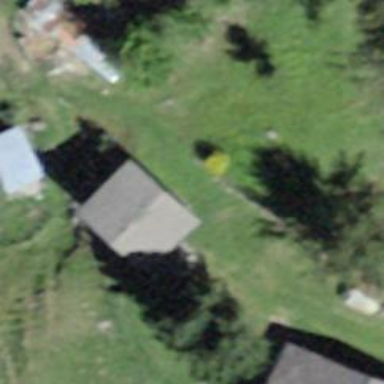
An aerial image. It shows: Gabled roof cabin.